Aerial crown-view tile of a tropical tree (Barro Colorado Island, Panama), acquired 20240813:
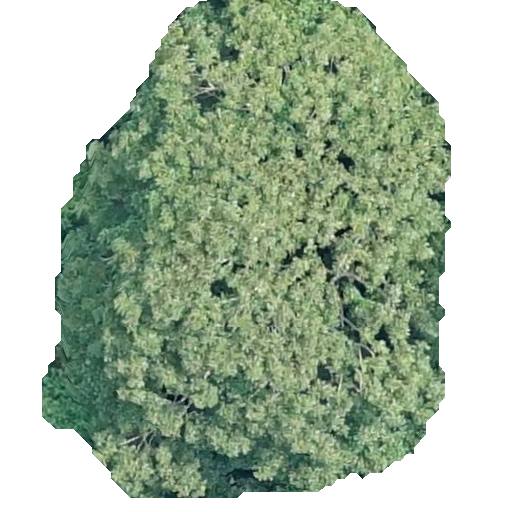
Species: Dipteryx oleifera
GBIF accepted scientific name: Dipteryx oleifera
Crown area: 250.912 m²